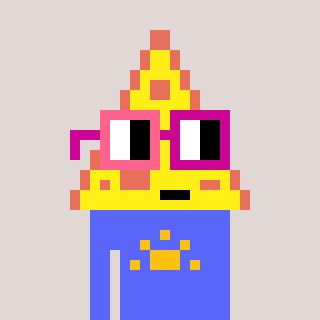
a pixel art character with square pink and red glasses, a pizza-shaped head and a purple-colored body on a warm background